Chest X-ray. View position: PA
Patient age: 47
Patient sex: M
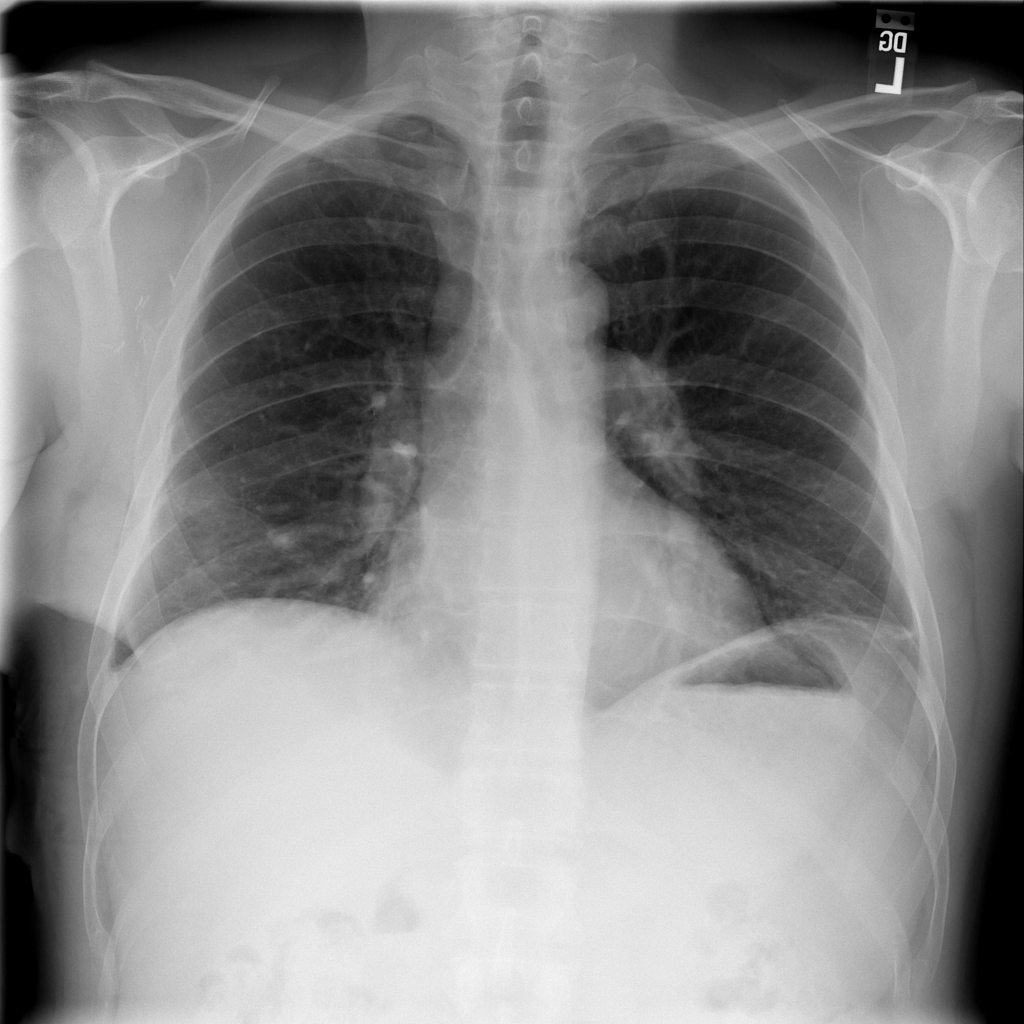
Finding: Pneumothorax